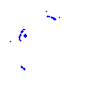
Particle: kaon